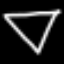
Label: diamond